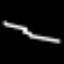
Label: squiggle